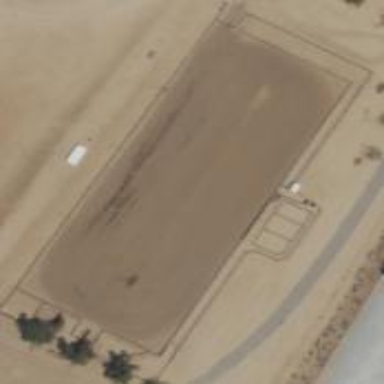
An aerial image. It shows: Equestrian pitch used for leisure and sports activities.